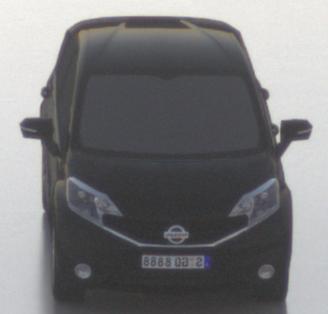
Make: Nissan
Model: Note 1.2
Detailed model: Note (E12) (10/13 - 12/16)
Model produced from: 2013/10
Model produced until: 2015/09
Doors: 5
Color: black
Road condition: wet road
Daytime: sunrise or sunset
Contrast: low contrast